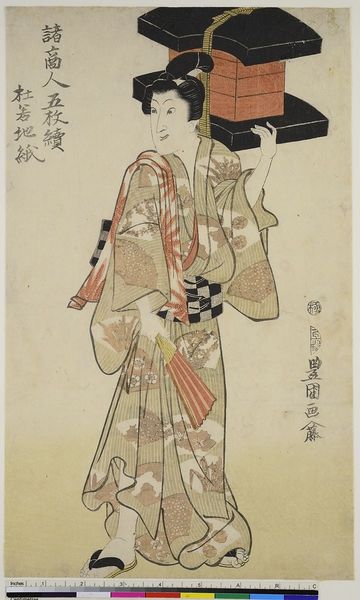
Titel: Der Schauspieler Iwai Hanshiro V als Tojaku als Fächerpapierverkäufer, aus der Serie: Fünf Bilder verschiedener Händler
Künstler: Utagawa Toyokuni I
Standort: Hamburg
Institution: Museum für Kunst und Gewerbe Hamburg
Schlagwörter: frau, zeichnung, holzschnitt, asien, druckgraphik, druckgrafik, china, zeit, schauspieler, orientalismus, miniatur, farbholzschnitt, schauspielerin, kimono, kabuki, edo, reproduktionen, druckerzeugnisse, japan,kimono,geisha,zeichnung mit feder